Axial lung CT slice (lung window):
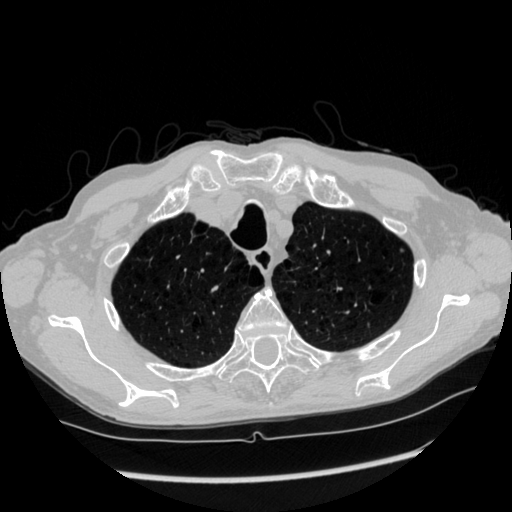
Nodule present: no